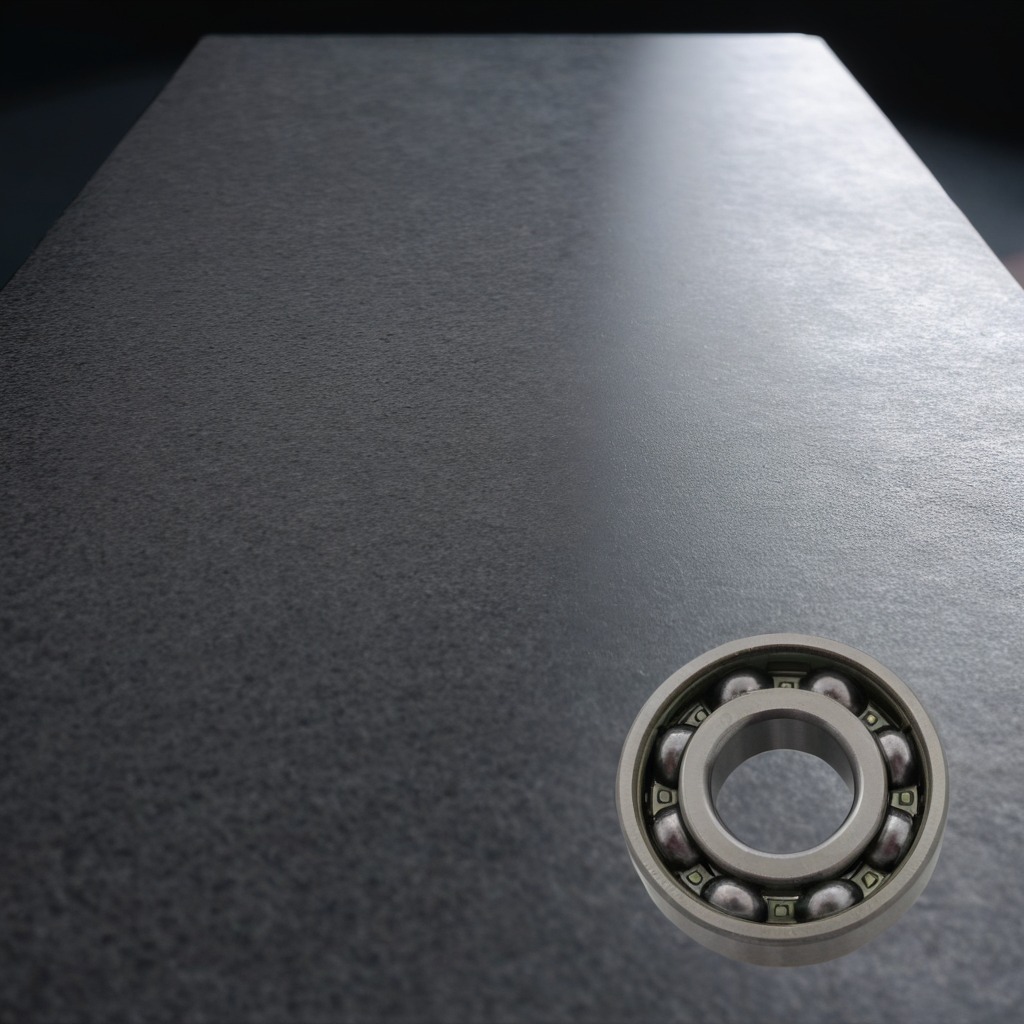
A metal ball bearing is lying on a clean granite table inside a workshop at night dim ambient light soft shadows worn but